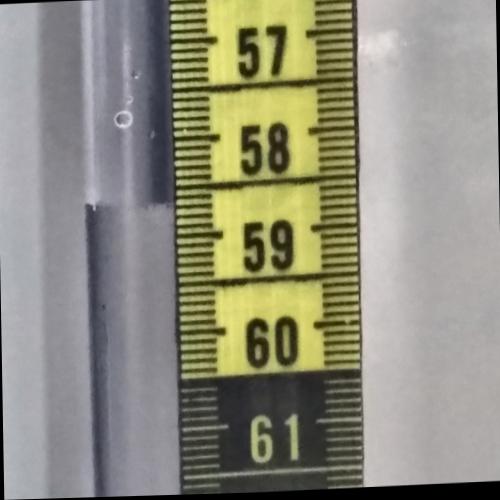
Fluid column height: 58.7 cm